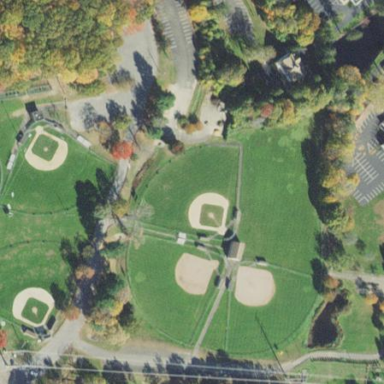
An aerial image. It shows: Baseball pitch for leisure and sports activities.